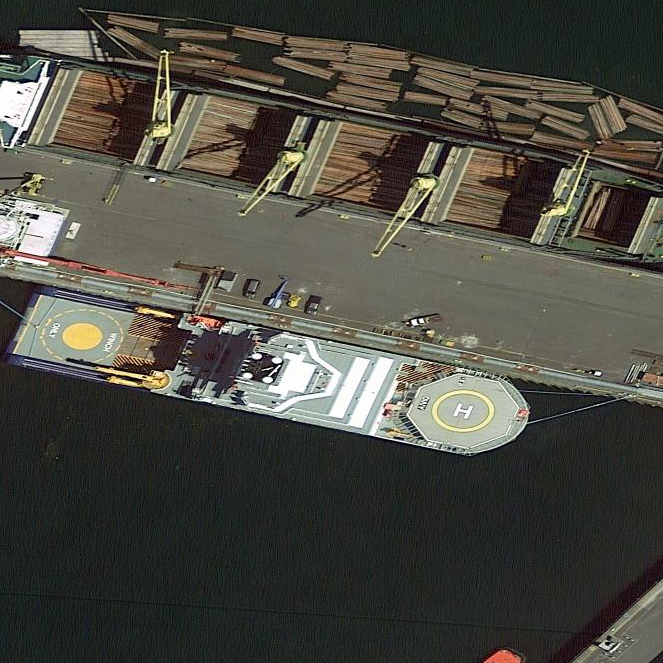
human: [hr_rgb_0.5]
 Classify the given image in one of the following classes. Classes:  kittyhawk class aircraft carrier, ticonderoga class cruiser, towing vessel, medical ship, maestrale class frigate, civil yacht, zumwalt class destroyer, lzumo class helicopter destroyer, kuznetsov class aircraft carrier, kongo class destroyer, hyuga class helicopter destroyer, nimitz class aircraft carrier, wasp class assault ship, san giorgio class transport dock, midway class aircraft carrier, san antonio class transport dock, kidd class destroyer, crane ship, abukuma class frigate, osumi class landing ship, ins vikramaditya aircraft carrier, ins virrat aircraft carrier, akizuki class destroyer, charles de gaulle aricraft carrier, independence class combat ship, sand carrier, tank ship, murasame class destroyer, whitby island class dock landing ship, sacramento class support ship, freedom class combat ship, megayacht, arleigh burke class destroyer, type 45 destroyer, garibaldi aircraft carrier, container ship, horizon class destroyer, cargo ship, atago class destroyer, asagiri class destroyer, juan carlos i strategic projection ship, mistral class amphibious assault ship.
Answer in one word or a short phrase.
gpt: Cargo ship